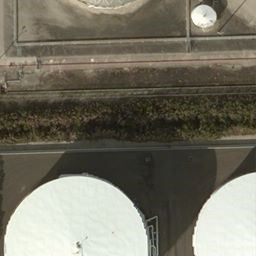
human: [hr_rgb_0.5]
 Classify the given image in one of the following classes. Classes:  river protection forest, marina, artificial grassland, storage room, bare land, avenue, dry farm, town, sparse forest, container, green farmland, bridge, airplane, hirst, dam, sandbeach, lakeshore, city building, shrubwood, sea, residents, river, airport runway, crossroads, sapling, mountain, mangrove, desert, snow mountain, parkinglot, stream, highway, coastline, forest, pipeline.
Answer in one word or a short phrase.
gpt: storage room